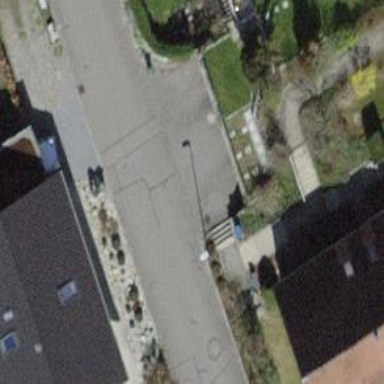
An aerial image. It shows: Road with steps.